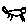
Label: cat